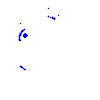
Particle: electron